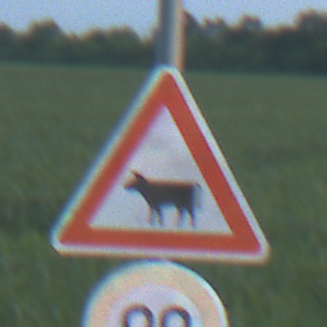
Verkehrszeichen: ViehtriebRechts
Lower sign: Geschwindigkeit90
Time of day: SunriseSunset
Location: Outdoor (Nature)
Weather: PartlyCloudy
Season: NotSpecified
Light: Natural